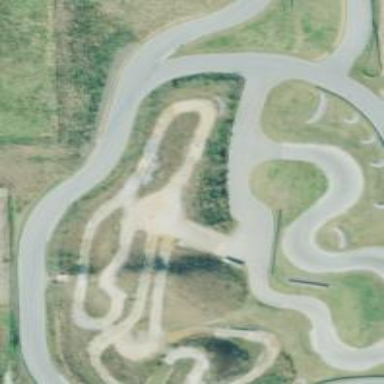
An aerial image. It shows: Motor sport raceway.